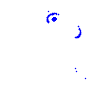
Particle: electron